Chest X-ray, PA view. Patient: 75 years old, sex M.
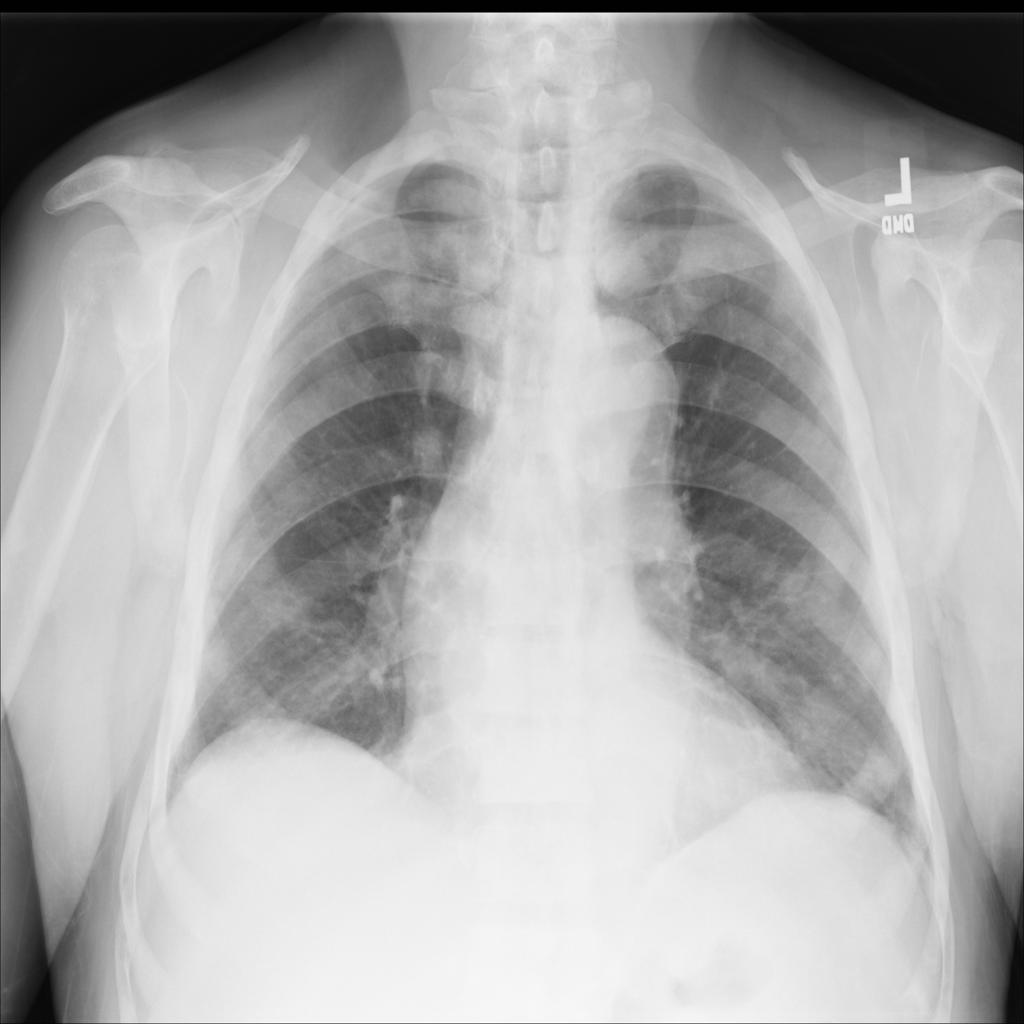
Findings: No Finding